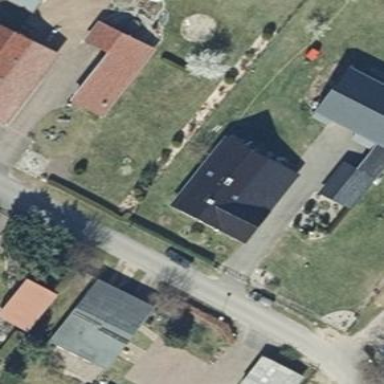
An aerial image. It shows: Gabled house with black roof. The roof is oriented along the building.